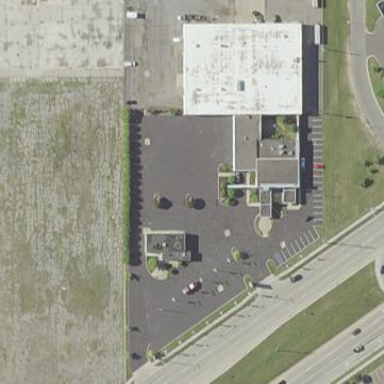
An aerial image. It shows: Building housing car repair shop.